Question:
I draw this with 'UILabel' subclass using with overriding 'drawRect' method but I want to change color and want to set alpha value with slider.
'''
- (void)drawRect:(CGRect)rect
{
CGContextRef context = UIGraphicsGetCurrentContext();
// let the superclass draw the label normally
[super drawRect:rect];
CGContextConcatCTM(context, CGAffineTransformMake(1, 0, 0, -1, 0, CGRectGetHeight(rect)));
// create a mask from the normally rendered text
CGImageRef image = CGBitmapContextCreateImage(context);
CGImageRef mask = CGImageMaskCreate(CGImageGetWidth(image), CGImageGetHeight(image), CGImageGetBitsPerComponent(image), CGImageGetBitsPerPixel(image), CGImageGetBytesPerRow(image), CGImageGetDataProvider(image), CGImageGetDecode(image), CGImageGetShouldInterpolate(image));
CFRelease(image); image = NULL;
// wipe the slate clean
CGContextClearRect(context, rect);
CGContextSaveGState(context);
CGContextClipToMask(context, rect, mask);
if (self.layer.cornerRadius != 0.0f) {
CGContextAddPath(context, CGPathCreateWithRoundedRect(rect, self.layer.cornerRadius, self.layer.cornerRadius, nil));
CGContextClip(context);
}
CFRelease(mask); mask = NULL;
[maskedBackgroundColor set];
CGContextFillRect(context, rect);
CGContextRestoreGState(context);
}
'''
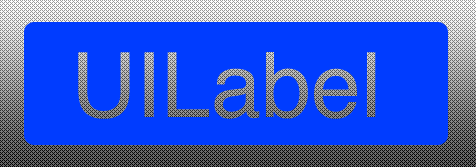
Answer: '''
/** The value for the red channel of the colour of the label. */
@property (nonatomic, strong) CGFloat rValue;
/** The value for the green channel of the colour of the label. */
@property (nonatomic, strong) CGFloat gValue;
/** The value for the blue channel of the colour of the label. */
@property (nonatomic, strong) CGFloat bValue;
/** The value for the alpha channel of the colour of the label. */
@property (nonatomic, strong) CGFloat aValue;
'''
Update them with their respective 'UISlider' values.
In each 'UISlider' callback call '- (void)setNeedsDisplay' to trigger the 'drawRect'.
'drawRect'
'''
UIColor fillColour = [[UIColor alloc] initWithRed:self.rValue green:self.gValue blue:self.bValue alpha:self.aValue];
[fillColour setFill];
'''
This will set the fill colour to the colour determined by the sliders. Then when you fill your rect, it will be that colour.